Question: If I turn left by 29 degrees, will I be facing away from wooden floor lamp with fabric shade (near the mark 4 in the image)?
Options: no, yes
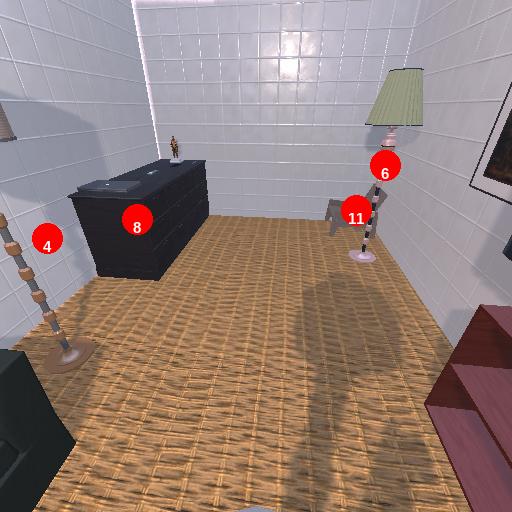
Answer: no